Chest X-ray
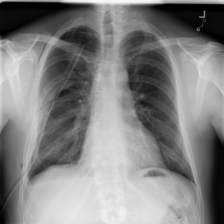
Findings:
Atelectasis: negative
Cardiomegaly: negative
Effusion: negative
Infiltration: negative
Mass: negative
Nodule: negative
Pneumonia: negative
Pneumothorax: positive
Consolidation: negative
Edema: negative
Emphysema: positive
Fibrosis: negative
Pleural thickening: negative
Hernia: negative